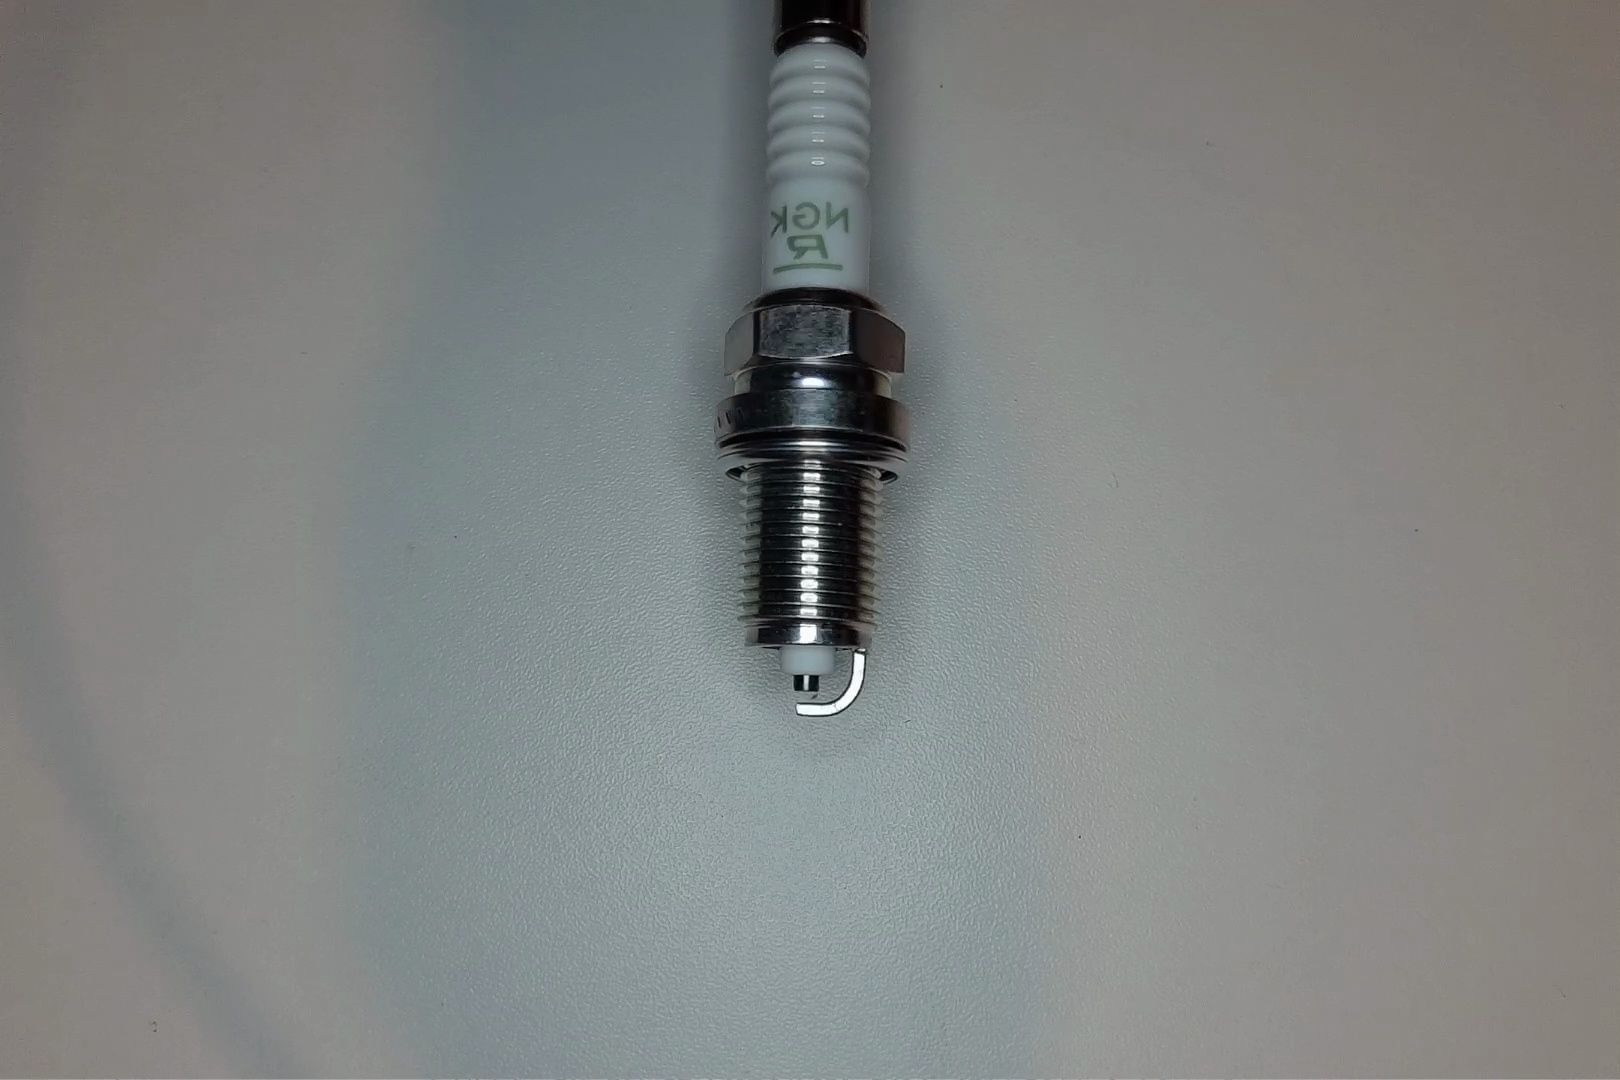
Label: normal